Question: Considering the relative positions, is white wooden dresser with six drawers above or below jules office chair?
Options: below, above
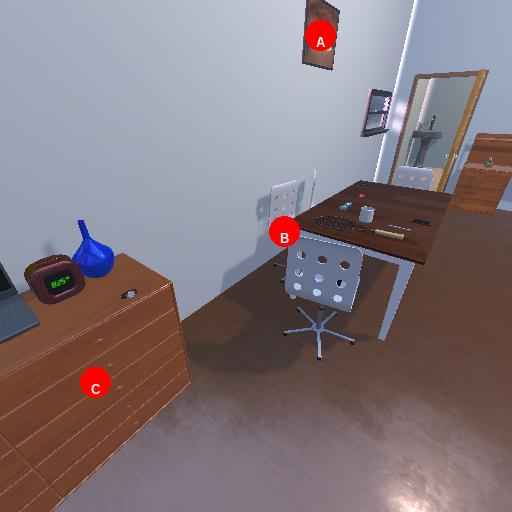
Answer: below